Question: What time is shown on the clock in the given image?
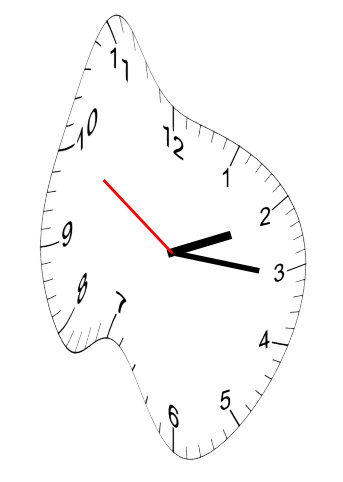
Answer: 02:15:50